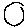
Label: circle